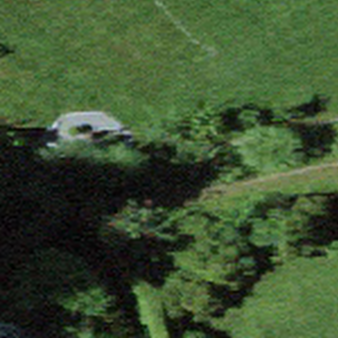
Label: other